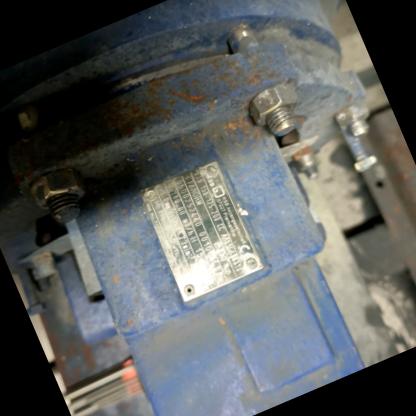
Klasa: tabliczka-znamionowa